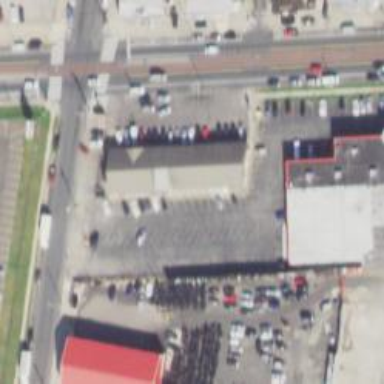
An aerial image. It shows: Convenience shop.